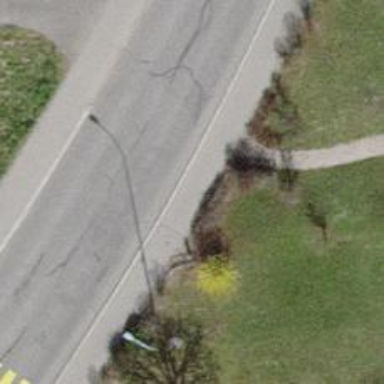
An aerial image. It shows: Asphalt sidewalk along the footway.